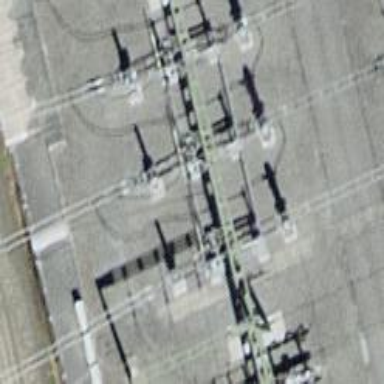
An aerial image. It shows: Insulator used in power equipment.